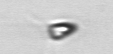
Label: Pyramimonas